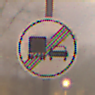
Verkehrszeichen: EndeUeberholverbotKraftfahrzeuge
Umgebung: Outdoor, Urban
Tageszeit: Night
Wetter: Overcast
Licht: Artificial
Jahreszeit: Winter
Kontrast: MediumContrast